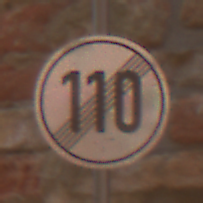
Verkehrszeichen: EndeGeschwindigkeit110
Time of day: MorningAfternoon
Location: Outdoor (Urban)
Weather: Clear
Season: NotSpecified
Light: Natural